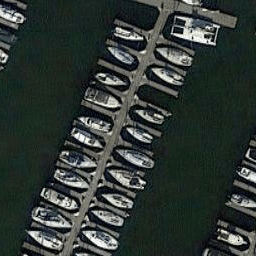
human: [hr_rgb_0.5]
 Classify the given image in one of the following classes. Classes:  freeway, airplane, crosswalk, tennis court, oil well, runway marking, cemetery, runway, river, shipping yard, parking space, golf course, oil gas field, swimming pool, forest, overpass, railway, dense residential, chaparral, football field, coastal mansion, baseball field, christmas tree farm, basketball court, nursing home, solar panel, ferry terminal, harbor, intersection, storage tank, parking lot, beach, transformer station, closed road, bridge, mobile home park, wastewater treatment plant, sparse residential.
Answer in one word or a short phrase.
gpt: harbor